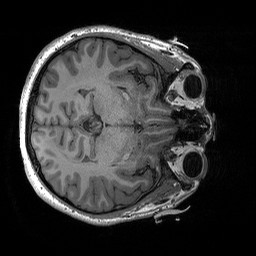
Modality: T1w
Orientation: axial
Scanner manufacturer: siemens
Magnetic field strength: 3 T
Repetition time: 2.3 s
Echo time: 0.00298 s